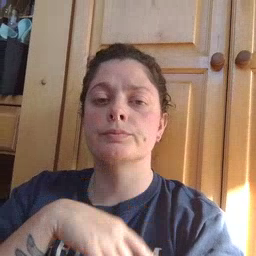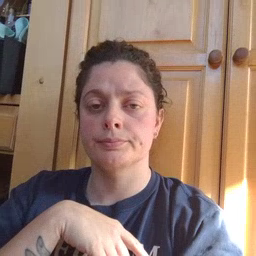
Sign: talk